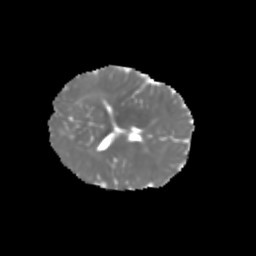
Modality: MD
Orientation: axial
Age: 6
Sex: male
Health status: healthy